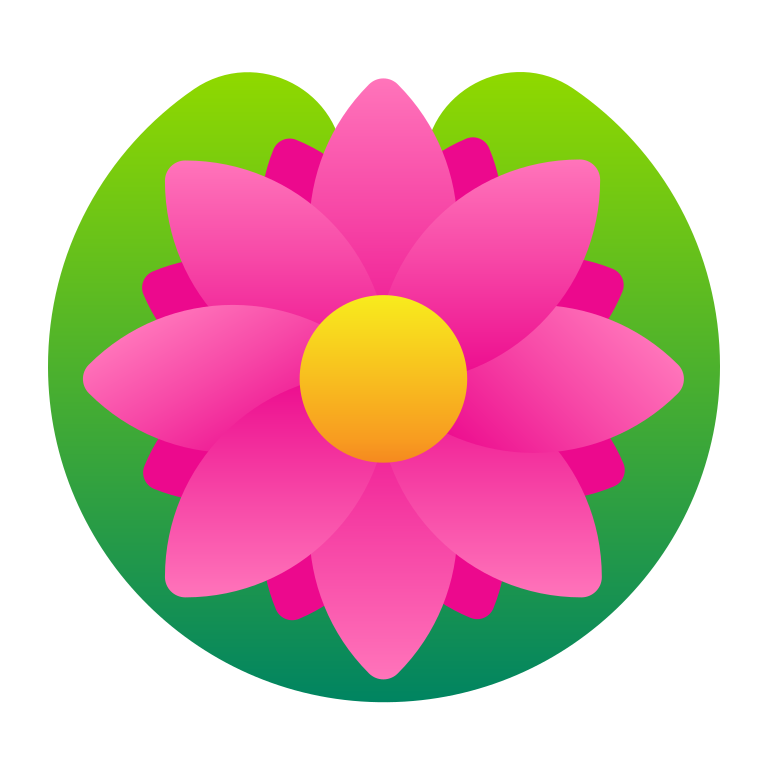
lotus color